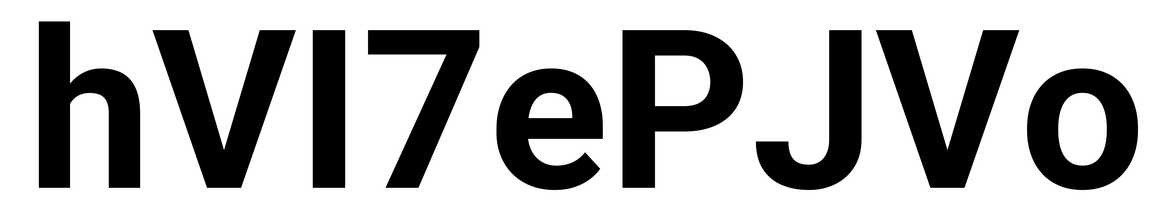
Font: Roboto_Bold